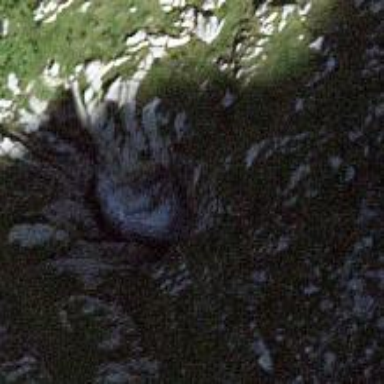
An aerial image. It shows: Sinkhole in the natural landscape.